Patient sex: M
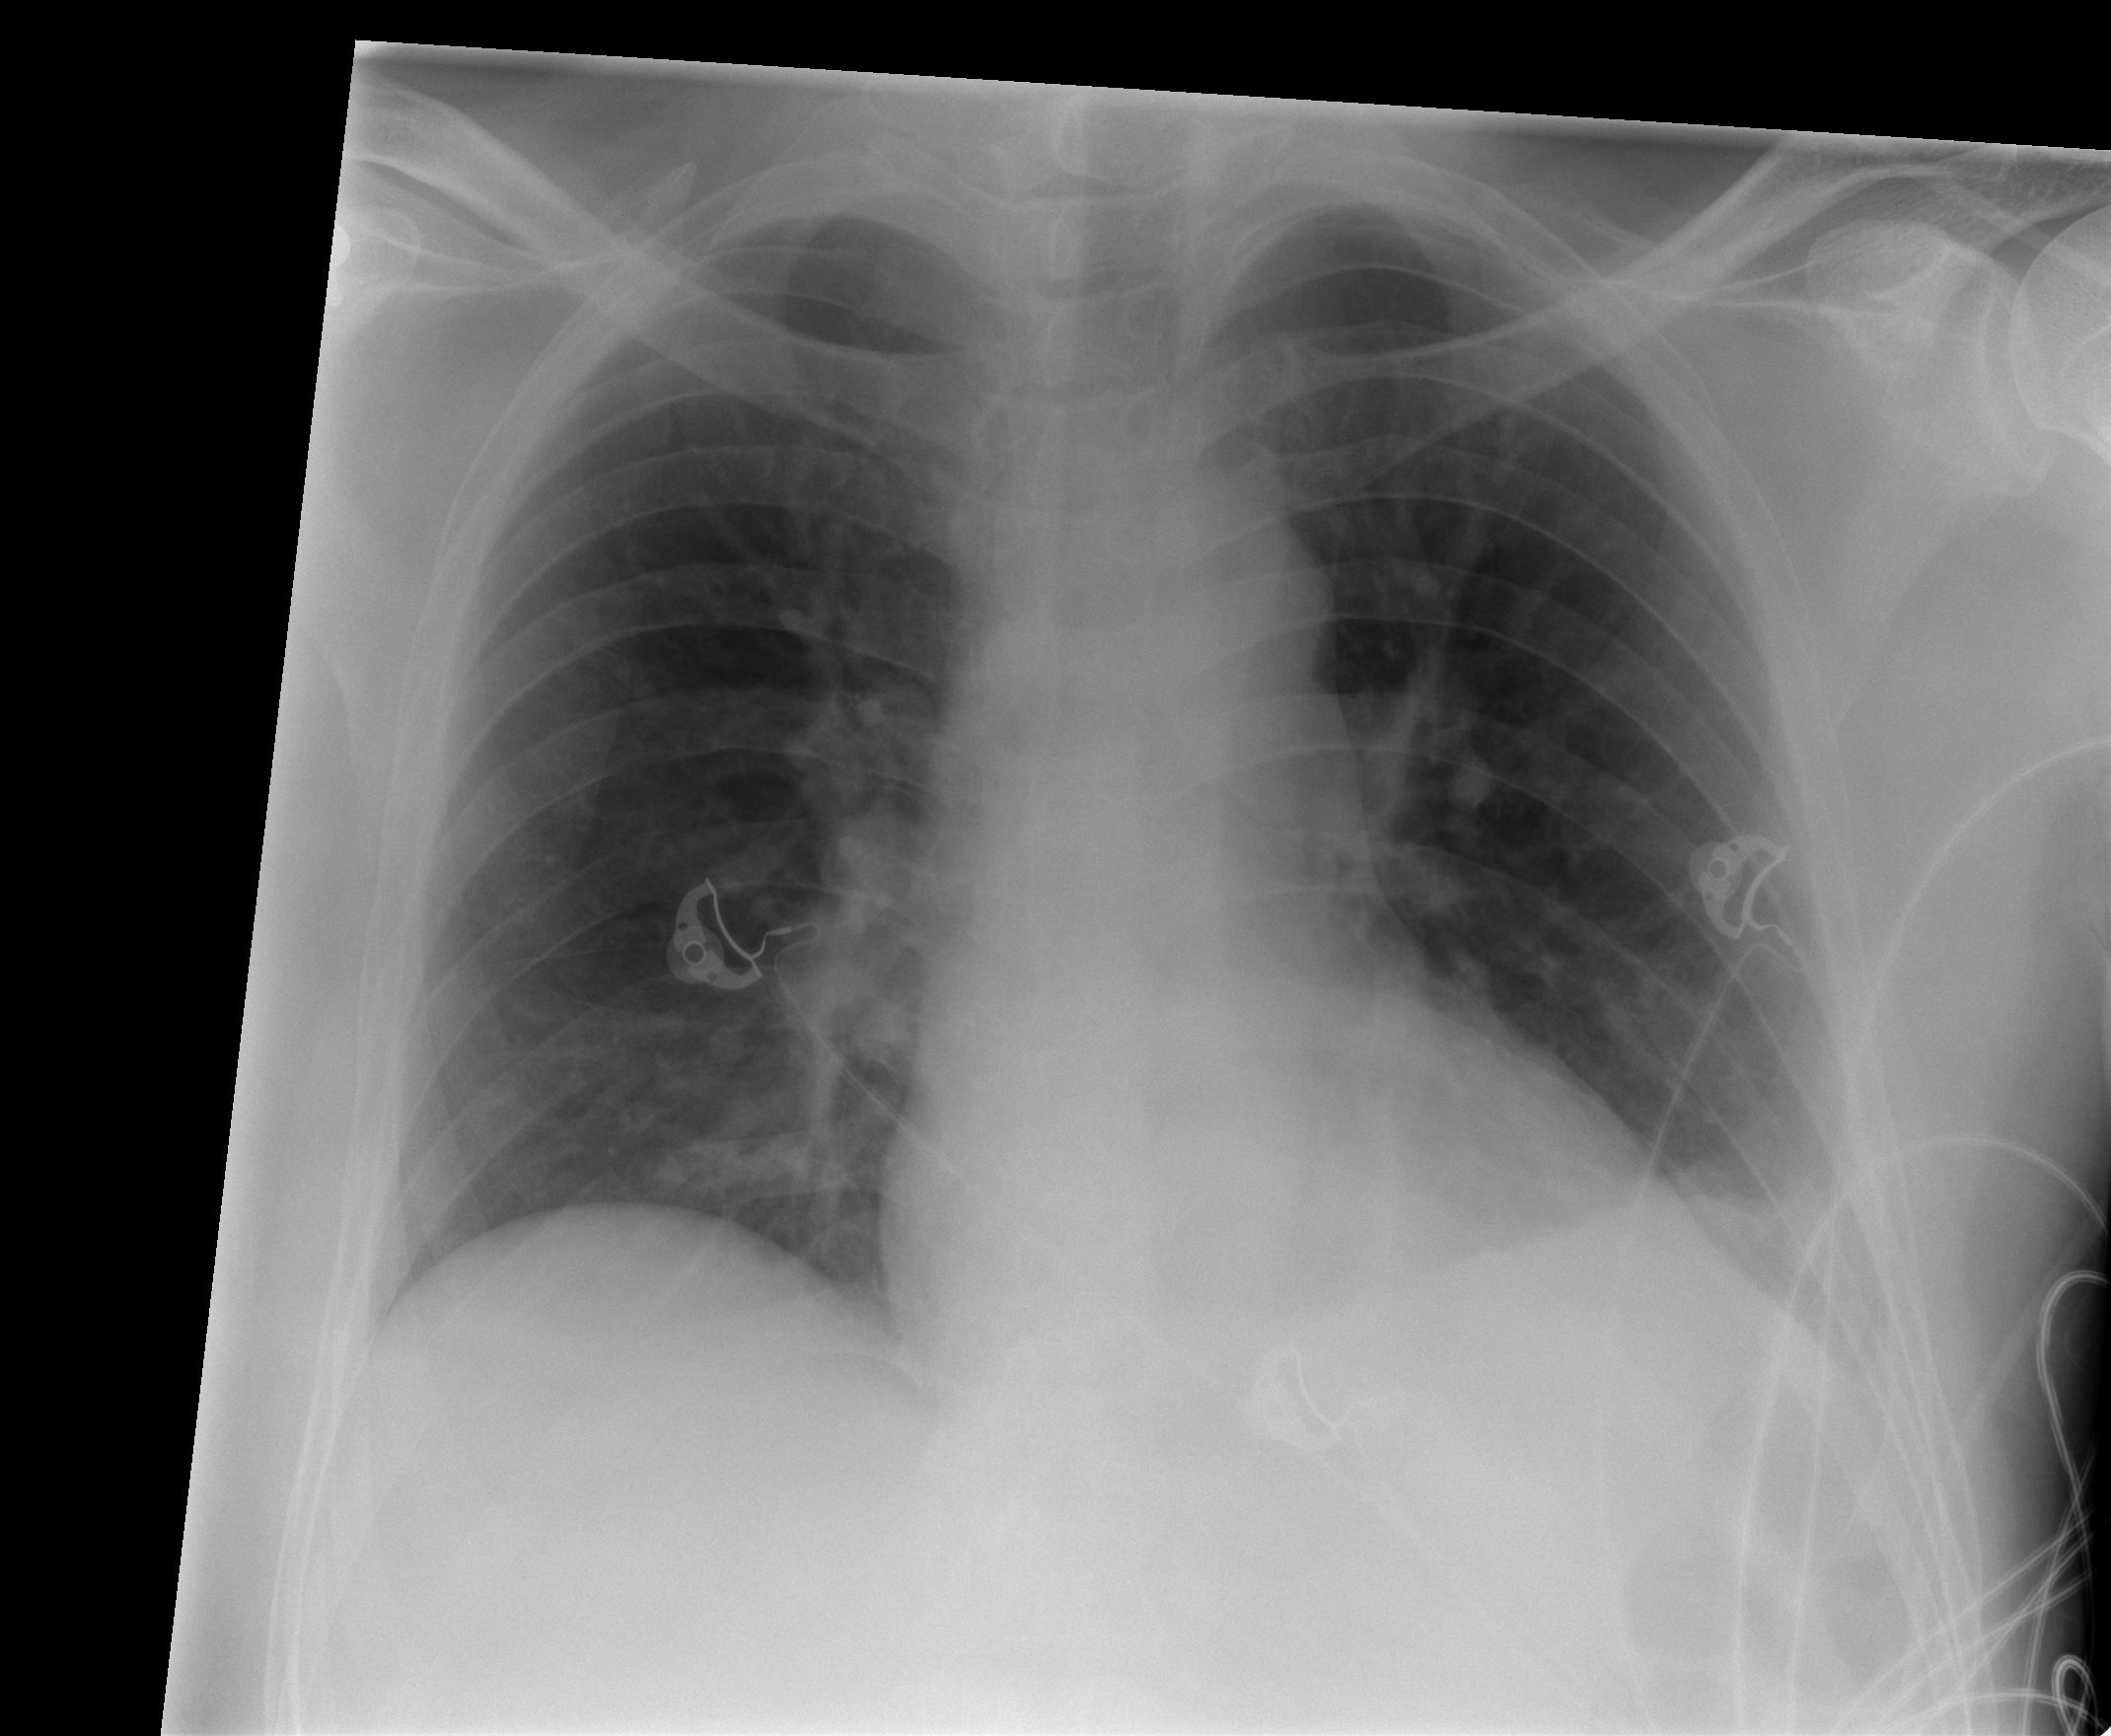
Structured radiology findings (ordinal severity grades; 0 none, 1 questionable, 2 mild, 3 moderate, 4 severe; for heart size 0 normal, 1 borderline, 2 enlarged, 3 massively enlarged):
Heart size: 1
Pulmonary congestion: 0
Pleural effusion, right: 0
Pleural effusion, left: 0
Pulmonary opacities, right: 0
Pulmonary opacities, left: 0
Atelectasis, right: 0
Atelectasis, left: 2